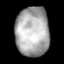
Tissue: lung
Cell type: Others
Senescence score: 0.192
Nuclear area (px): 1638
Mean DAPI intensity: 171.402